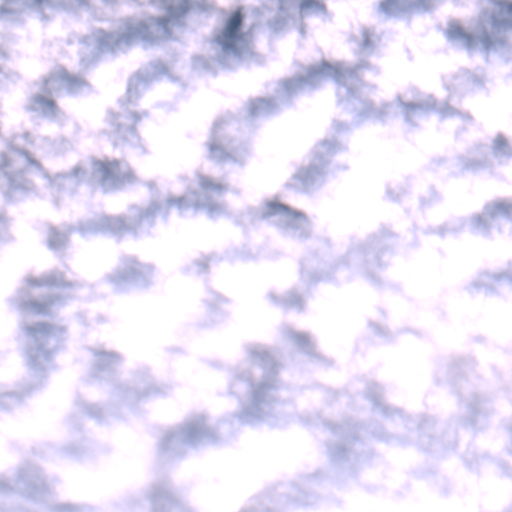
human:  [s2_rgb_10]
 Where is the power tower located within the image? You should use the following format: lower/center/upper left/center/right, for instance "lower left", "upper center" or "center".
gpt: The power tower is located in the lower left of the image.
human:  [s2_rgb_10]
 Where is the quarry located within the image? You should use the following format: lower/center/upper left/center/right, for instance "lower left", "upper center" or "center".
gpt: The quarry is located in the lower right of the image.
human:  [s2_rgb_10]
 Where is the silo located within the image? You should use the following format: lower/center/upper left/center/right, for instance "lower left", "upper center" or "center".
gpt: The silo is located in the center left of the image.
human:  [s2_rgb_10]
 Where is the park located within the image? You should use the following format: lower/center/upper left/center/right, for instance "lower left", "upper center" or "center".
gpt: There is no park in the image.